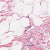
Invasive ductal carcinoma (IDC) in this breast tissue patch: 0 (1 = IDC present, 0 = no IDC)